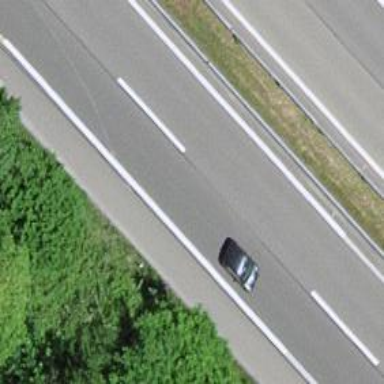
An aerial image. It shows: Asphalt motorway.